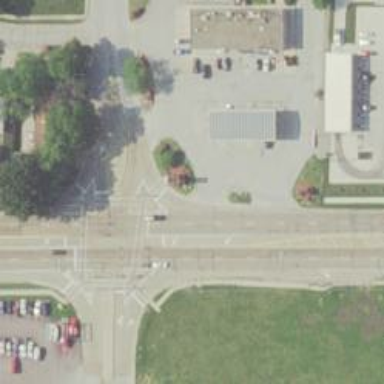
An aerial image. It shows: Footway on asphalt with marked crossing lines.